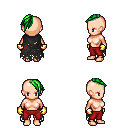
a pixel art fantasy rpg character, female body template, human, light skin, black tattered cape, red pants, green long mohawk hairstyle, gold gloves, four views (front, back, left, right), 2x2 character sprite sheet, small pixel art, hard edges, no anti-aliasing